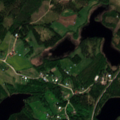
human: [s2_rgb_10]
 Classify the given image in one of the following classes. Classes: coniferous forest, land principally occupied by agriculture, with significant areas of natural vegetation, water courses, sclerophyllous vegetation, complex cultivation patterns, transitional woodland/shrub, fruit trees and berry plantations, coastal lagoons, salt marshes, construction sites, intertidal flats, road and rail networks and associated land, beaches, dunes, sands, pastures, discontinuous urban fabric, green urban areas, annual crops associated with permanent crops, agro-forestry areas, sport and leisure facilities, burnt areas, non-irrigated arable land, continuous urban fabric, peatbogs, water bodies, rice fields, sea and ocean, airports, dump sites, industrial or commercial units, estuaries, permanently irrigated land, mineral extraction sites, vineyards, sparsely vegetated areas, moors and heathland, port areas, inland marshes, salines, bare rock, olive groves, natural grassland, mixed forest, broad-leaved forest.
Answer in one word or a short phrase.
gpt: land principally occupied by agriculture, with significant areas of natural vegetation, coniferous forest, mixed forest, transitional woodland/shrub, water bodies